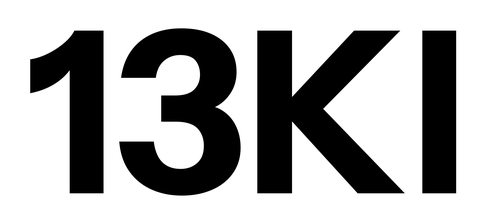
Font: InstrumentSans_Bold